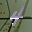
Label: 4